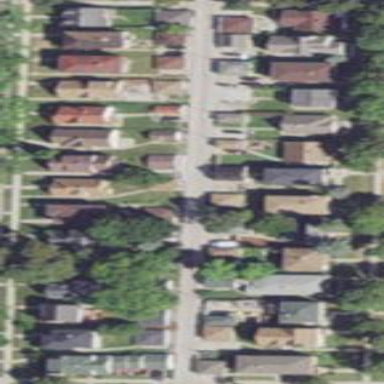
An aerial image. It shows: Sidewalk.